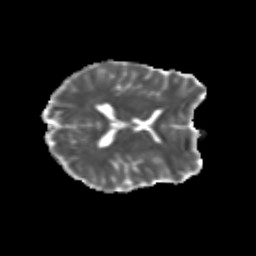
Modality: MD
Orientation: axial
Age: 21
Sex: female
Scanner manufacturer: siemens
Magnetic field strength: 3 T
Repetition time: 3.5 s
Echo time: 0.113 s